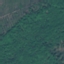
Label: Forest